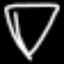
Label: diamond